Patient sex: F
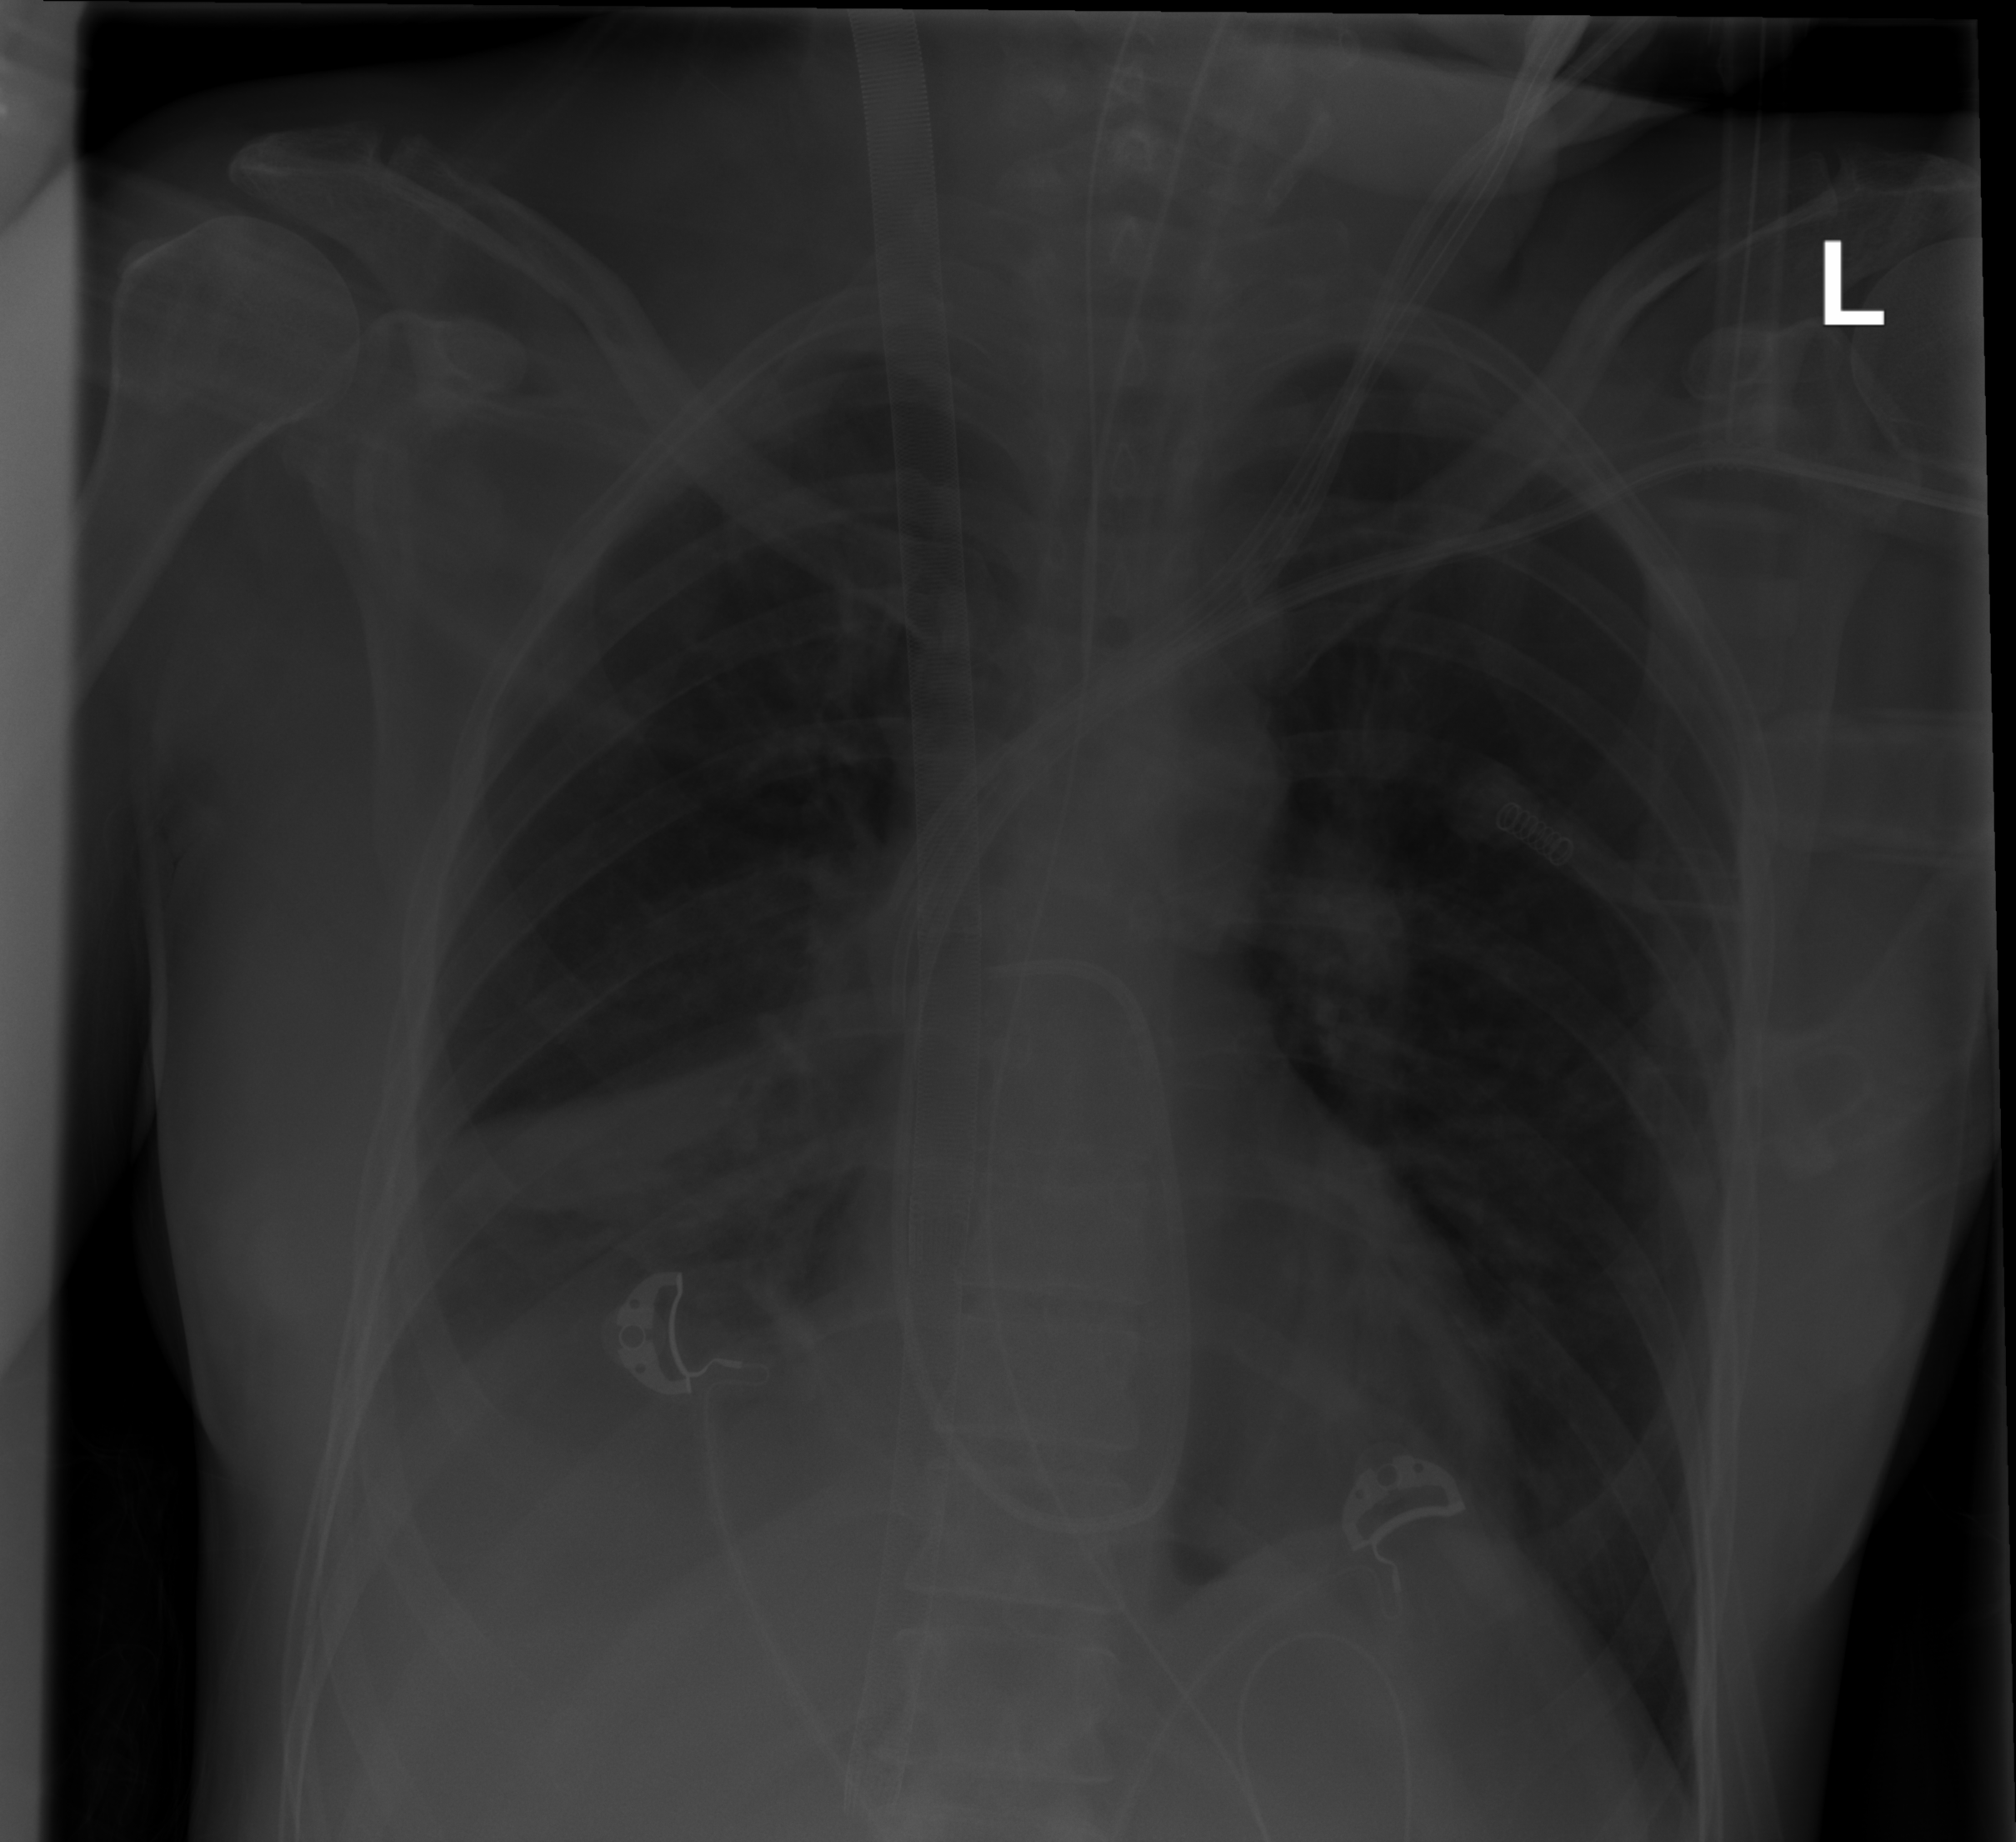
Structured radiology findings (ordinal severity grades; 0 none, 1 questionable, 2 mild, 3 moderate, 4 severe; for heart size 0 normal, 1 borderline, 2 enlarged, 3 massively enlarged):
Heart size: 0
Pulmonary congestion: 0
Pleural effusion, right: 2
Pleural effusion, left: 0
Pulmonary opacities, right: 0
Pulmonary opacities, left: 0
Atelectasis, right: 2
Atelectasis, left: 0